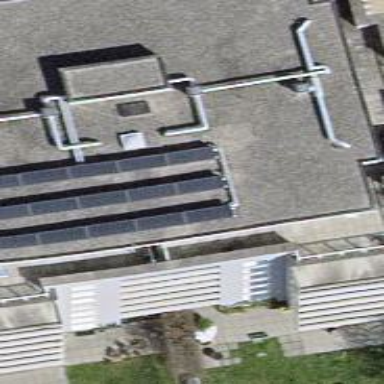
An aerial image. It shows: Solar power generator with photovoltaic panels.